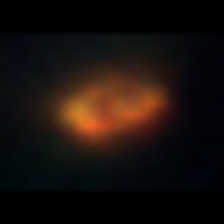
Taxon: Unknown_phyto
Group: Unknown